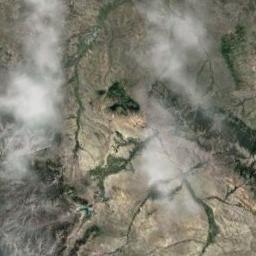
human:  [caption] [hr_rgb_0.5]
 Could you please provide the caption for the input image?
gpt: The white cloud is above the mountain .

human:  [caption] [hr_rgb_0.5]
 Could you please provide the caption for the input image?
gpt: The stratus clouds are located above the wasteland while some ups and downs are on the wasteland .

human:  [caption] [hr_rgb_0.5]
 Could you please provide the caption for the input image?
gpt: There was a little white cloud floating above the hill .

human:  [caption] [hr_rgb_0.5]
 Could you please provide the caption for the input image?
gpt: There are gauzy clouds over a mountain .

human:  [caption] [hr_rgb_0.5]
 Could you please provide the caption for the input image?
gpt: Light white clouds on the ground where yellow and green intersect .